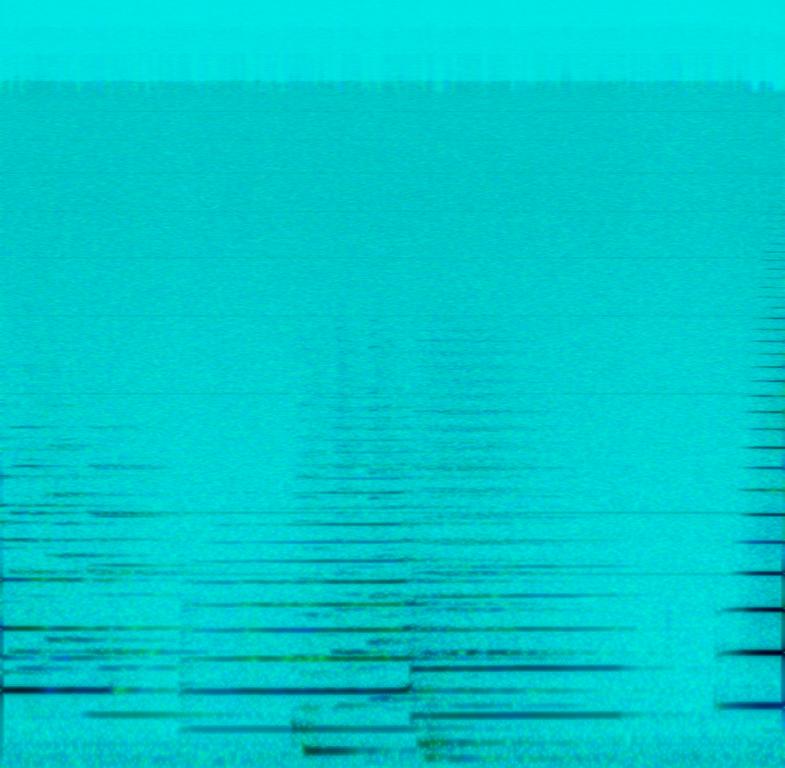
This composition contains someone playing a solo melody on a horn in the mid to higher register. A string section, flutes and oboes are supported with a short rising harmony. This song may be playing live while listening to an orchestra.